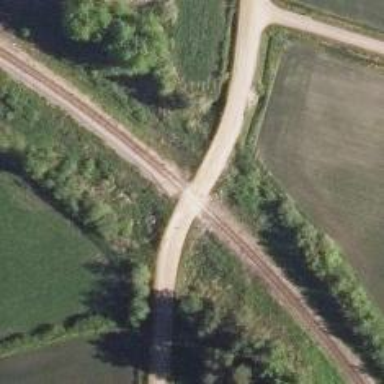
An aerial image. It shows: Railway track of class B1.